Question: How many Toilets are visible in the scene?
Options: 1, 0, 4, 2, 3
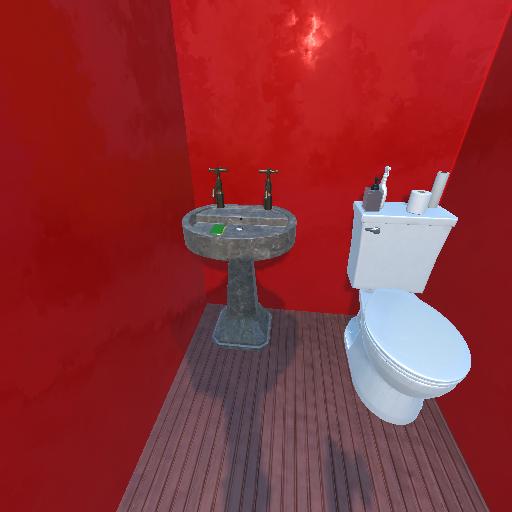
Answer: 1